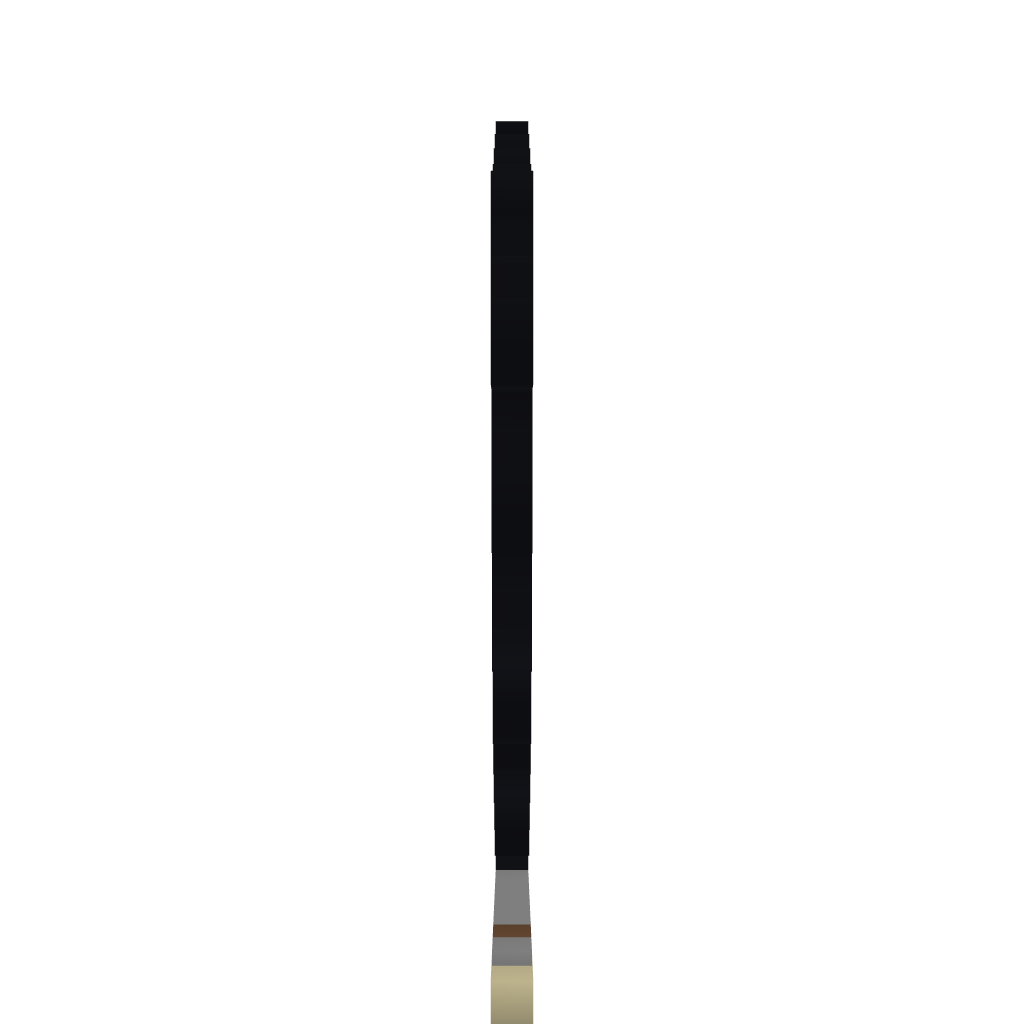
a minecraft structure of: Shield (Zelda)